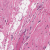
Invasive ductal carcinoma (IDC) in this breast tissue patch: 0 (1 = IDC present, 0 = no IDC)